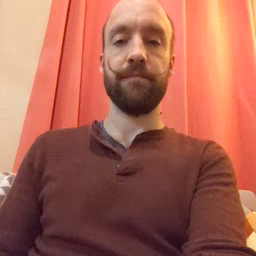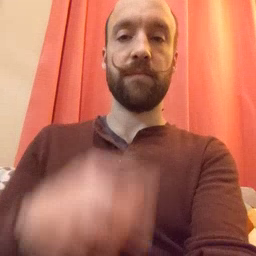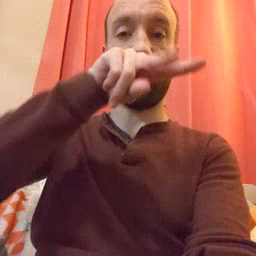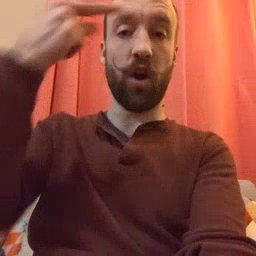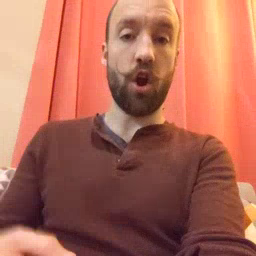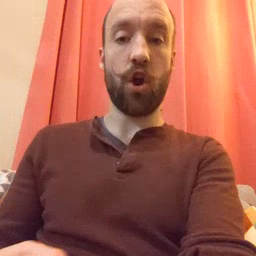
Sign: fall